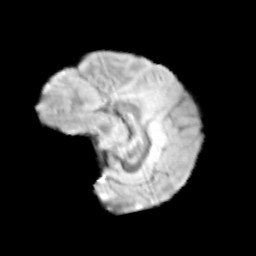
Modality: T2w
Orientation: sagittal
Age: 12
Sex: female
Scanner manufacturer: siemens
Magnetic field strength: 3 T
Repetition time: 3.8 s
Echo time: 0.07 s